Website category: jobs
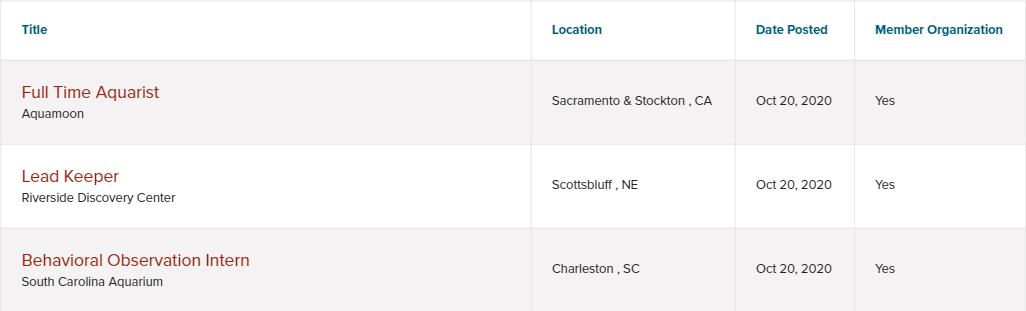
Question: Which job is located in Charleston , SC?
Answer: Behavioral Observation Intern

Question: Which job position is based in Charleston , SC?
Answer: Behavioral Observation Intern

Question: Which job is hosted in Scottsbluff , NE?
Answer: Lead Keeper

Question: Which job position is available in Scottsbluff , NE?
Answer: Lead Keeper

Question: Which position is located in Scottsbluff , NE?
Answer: Lead Keeper

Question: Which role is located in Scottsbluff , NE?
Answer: Lead Keeper

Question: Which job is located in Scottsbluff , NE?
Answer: Lead Keeper

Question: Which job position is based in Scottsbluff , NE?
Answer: Lead Keeper